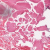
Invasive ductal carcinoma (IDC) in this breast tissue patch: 0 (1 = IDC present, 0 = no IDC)